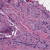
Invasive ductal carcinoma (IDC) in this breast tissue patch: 1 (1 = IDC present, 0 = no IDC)